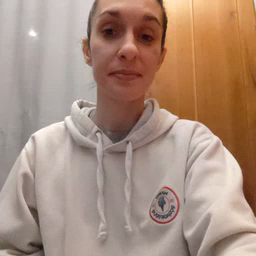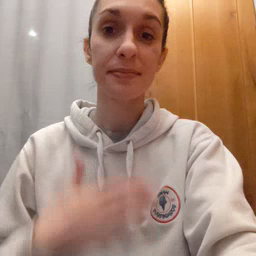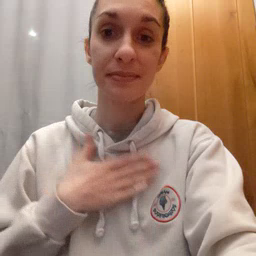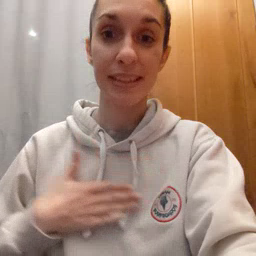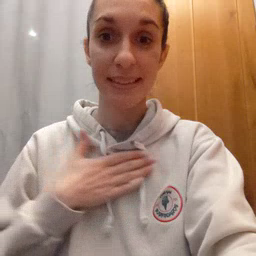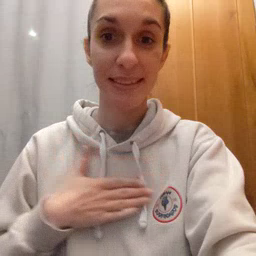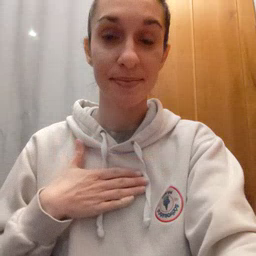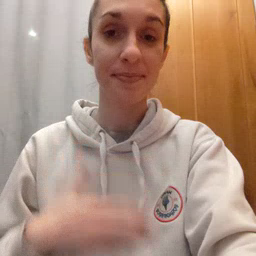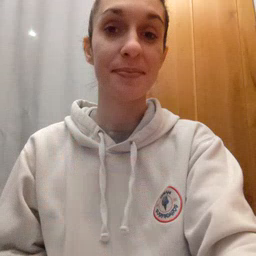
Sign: please